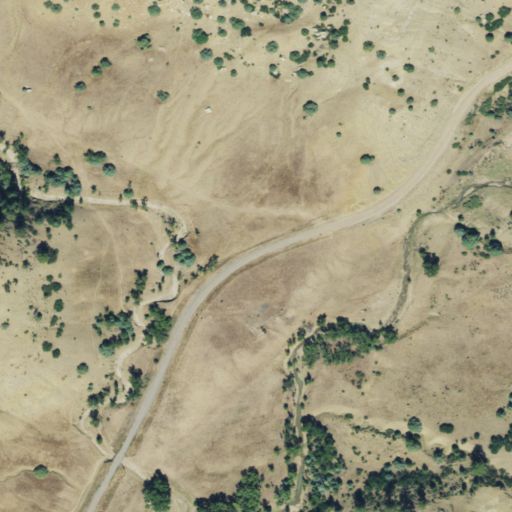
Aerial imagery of valley in Colorado named Cañada de la Nutrita containing shrub, grassland, open development, evergreen forest, and woody wetlands